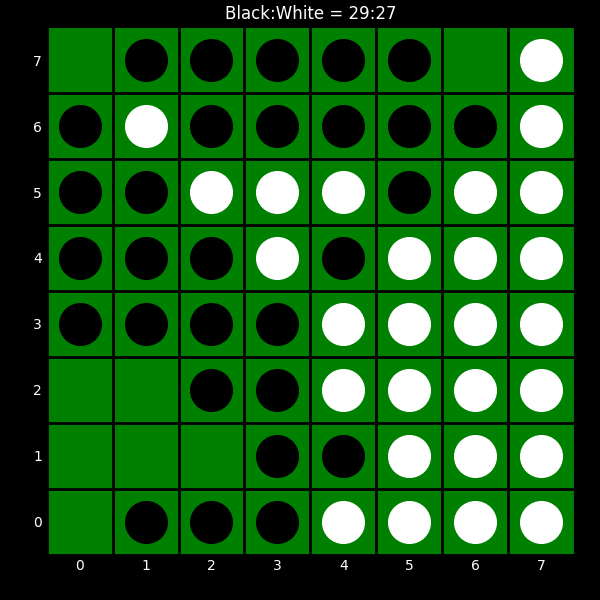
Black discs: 29
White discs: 27